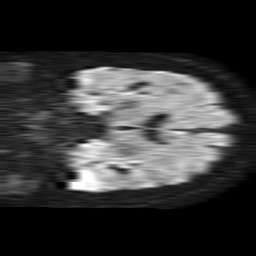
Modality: TRACE
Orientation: coronal
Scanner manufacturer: philips
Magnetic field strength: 1.5 T
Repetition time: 4.6 s
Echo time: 0.08517 s